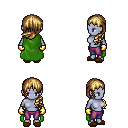
a pixel art fantasy rpg character, female body template, dark elf, purple skin, green cape, magenta pants, blonde left-swept hairstyle, gold gloves, brown slippers, four views (front, back, left, right), 2x2 character sprite sheet, small pixel art, hard edges, no anti-aliasing